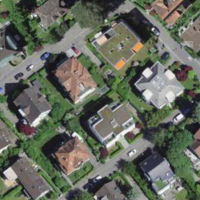
EUNIS habitat code: 54
Species observed at this site:
Lamium galeobdolon